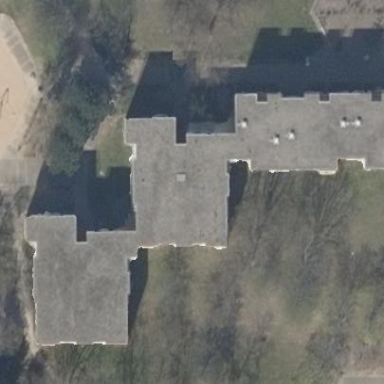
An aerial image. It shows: Building with apartments and flat roof.